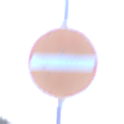
Verkehrszeichen: VerbotDerEinfahrt
Umgebung: Outdoor, Nature
Tageszeit: SunriseSunset
Wetter: PartlyCloudy
Licht: Natural
Jahreszeit: NotSpecified
Kontrast: MediumContrast